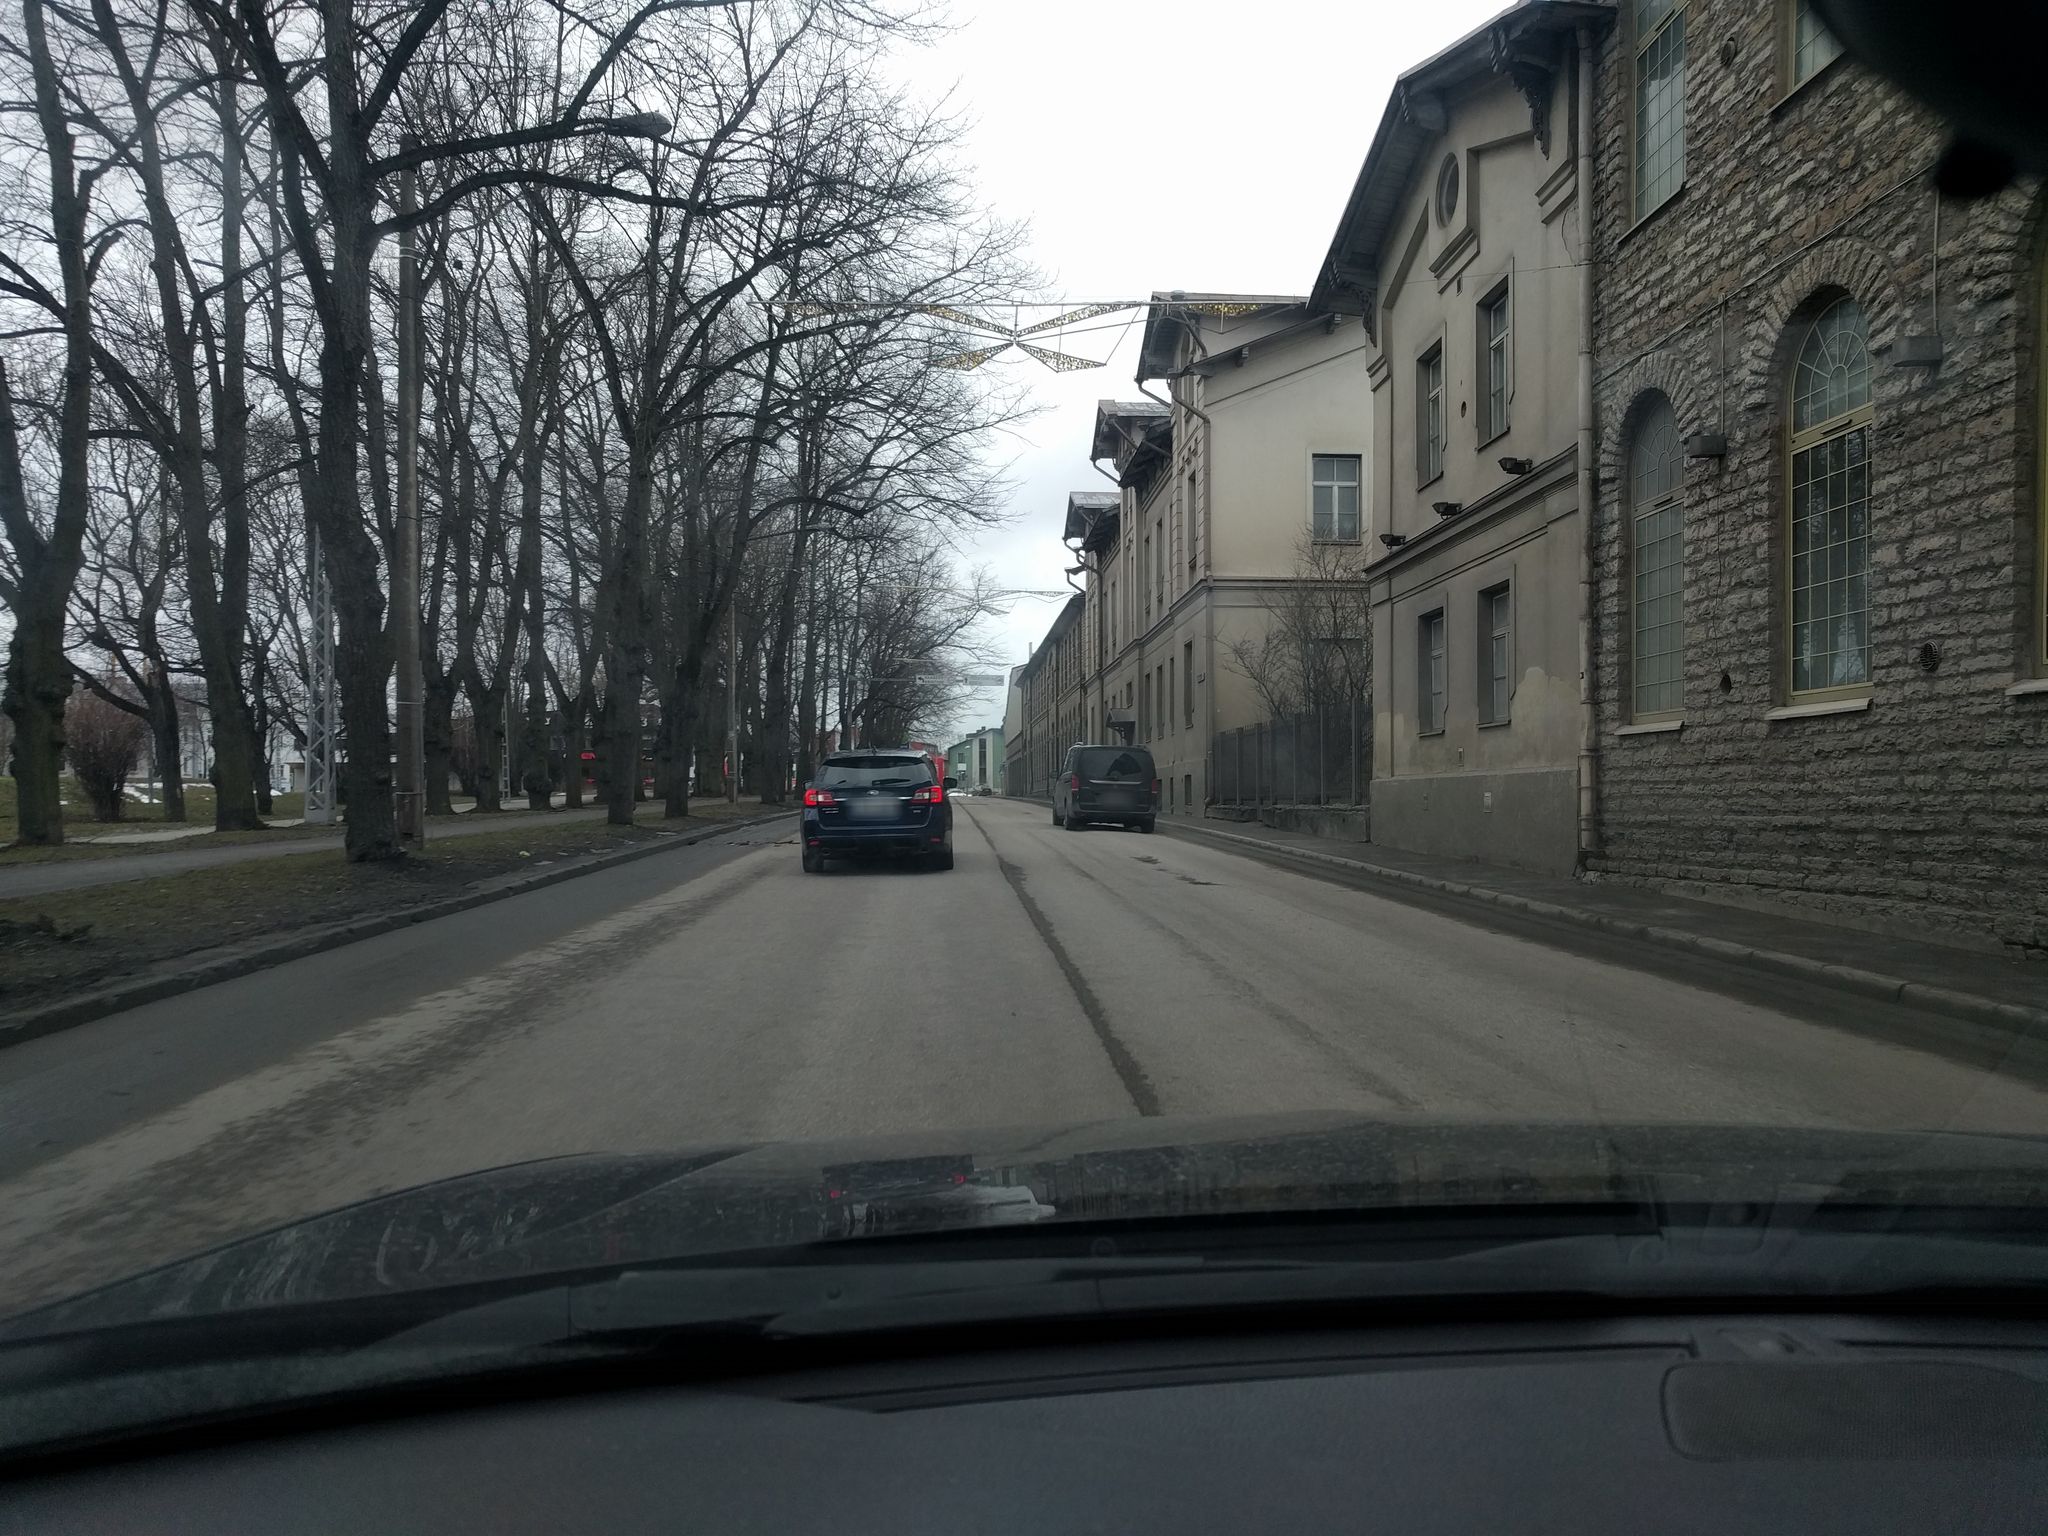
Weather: cloudy
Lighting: day
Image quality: good
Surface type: driving surface
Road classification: secondary
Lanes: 2
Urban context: urban centre
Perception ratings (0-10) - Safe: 6.65, Lively: 8.57, Beautiful: 7.41, Boring: 2.93, Depressing: 2.64, Wealthy: 4.43